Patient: sex M, age 64
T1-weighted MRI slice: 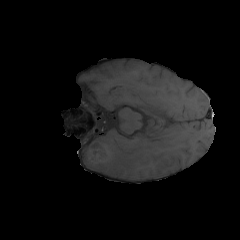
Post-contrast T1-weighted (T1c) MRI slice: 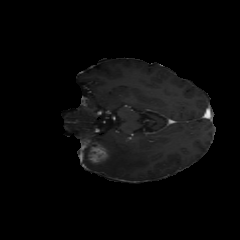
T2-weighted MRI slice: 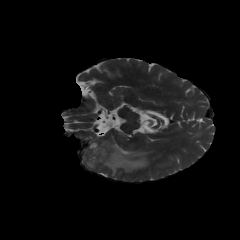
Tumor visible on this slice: yes
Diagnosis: Glioblastoma, IDH-wildtype
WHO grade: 4